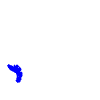
Particle: electron